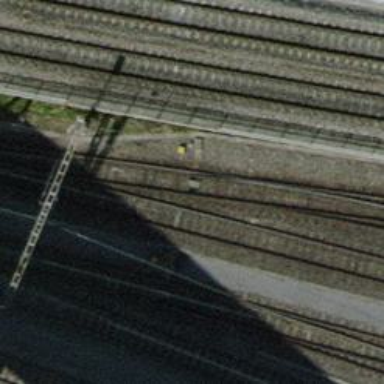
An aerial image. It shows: Single-track electrified railway yard with contact line electrification.